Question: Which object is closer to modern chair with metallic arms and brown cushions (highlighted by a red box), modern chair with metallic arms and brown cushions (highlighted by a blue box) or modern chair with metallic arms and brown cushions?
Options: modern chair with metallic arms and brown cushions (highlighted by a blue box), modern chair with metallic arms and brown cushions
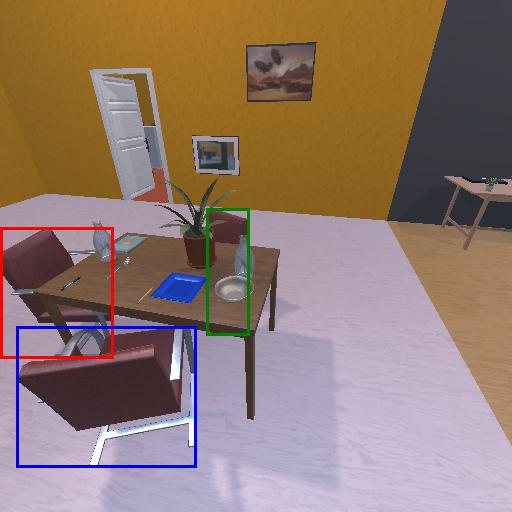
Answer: modern chair with metallic arms and brown cushions (highlighted by a blue box)